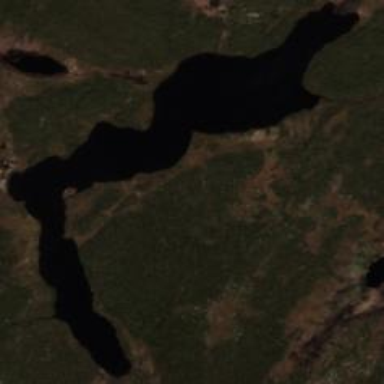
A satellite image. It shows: Serene lake.